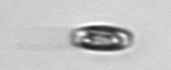
Label: pennate